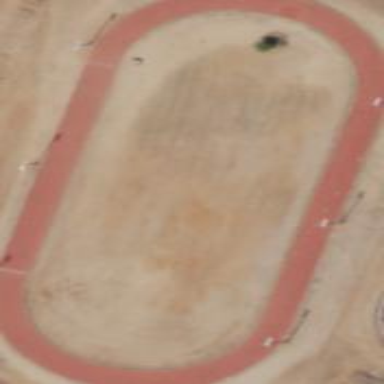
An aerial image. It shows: Paved track on leisure land.